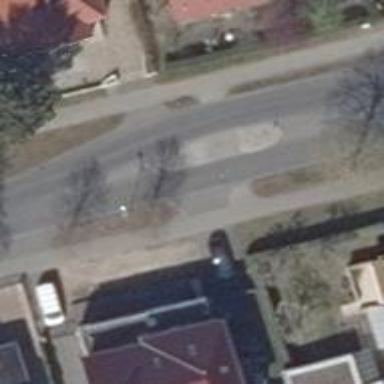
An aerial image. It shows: Uncontrolled crossing on footway with pedestrian island.